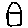
Label: house